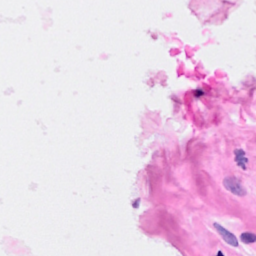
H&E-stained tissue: Breast